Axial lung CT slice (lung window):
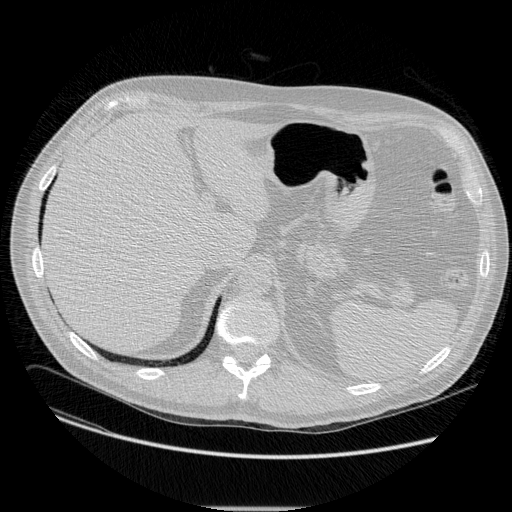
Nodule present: no